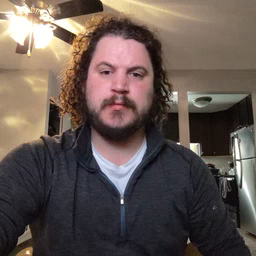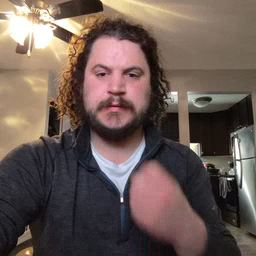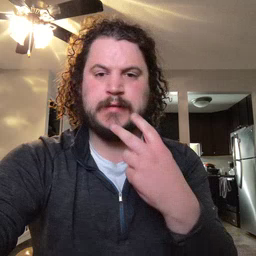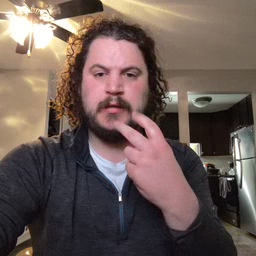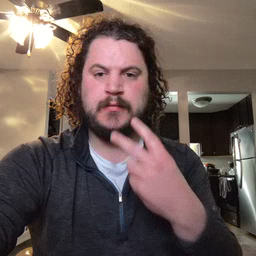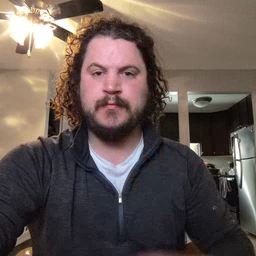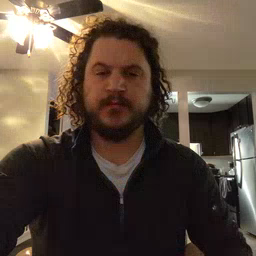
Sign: snack